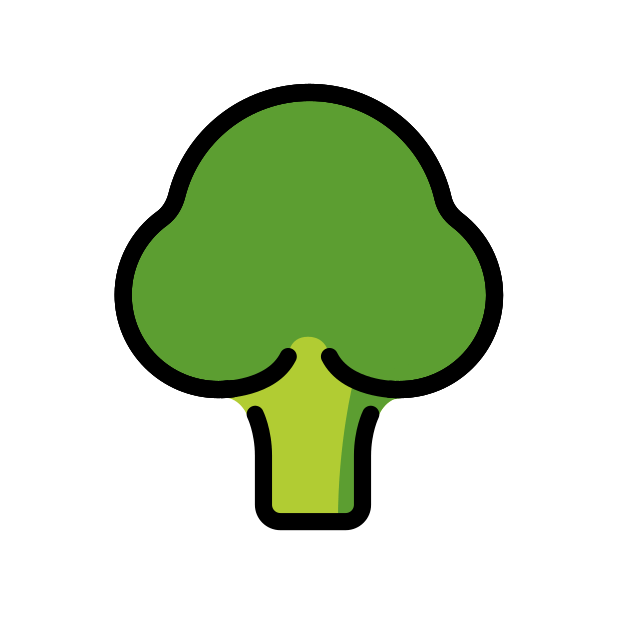
broccoli